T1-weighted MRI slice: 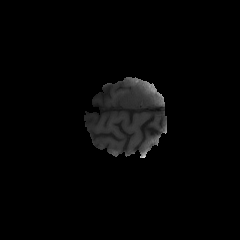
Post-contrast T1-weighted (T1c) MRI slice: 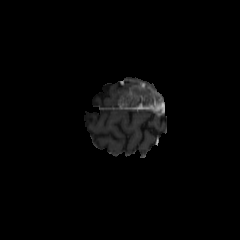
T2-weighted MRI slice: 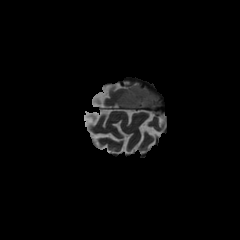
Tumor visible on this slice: yes